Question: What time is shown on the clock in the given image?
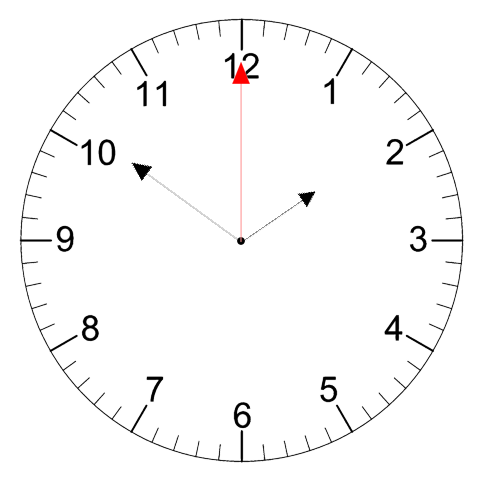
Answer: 01:51:00